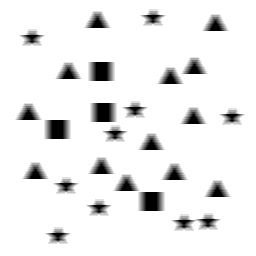
Squares: 4
Triangles: 13
Stars: 10
Total shapes: 27